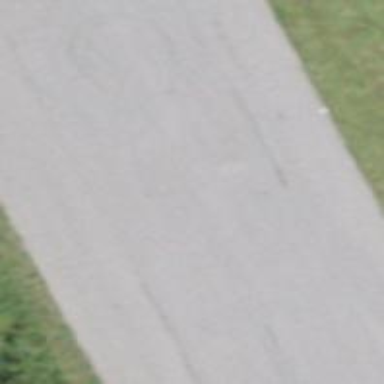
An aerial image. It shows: Road serving as parking aisle.